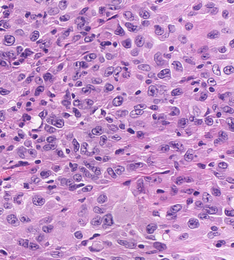
Tumor epithelial tissue: yes
Tumor-associated stroma tissue: no
Normal tissue: no